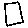
Label: square